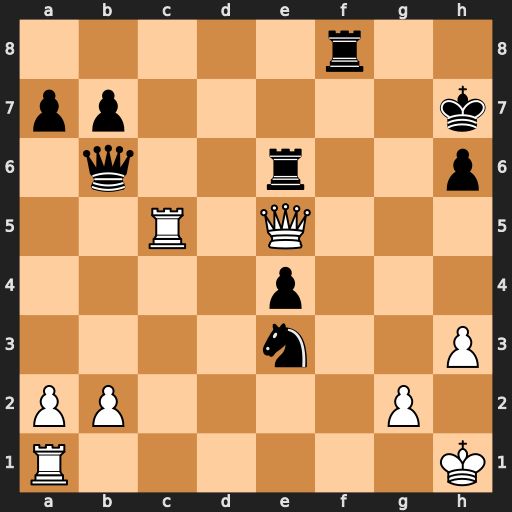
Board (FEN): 5r2/pp5k/1q2r2p/2R1Q3/4p3/4n2P/PP4P1/R6K
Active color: w
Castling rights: -
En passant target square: -
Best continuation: Rc7+ Qxc7 Qxc7+